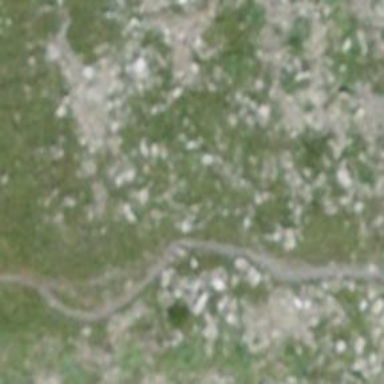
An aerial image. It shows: Path.